高一 · 立体几何学
一个有 $30^{\circ}$ 角的直角三角尺绕其各条边所在直线旋转一周所得的几何体都是圆雉吗? 如果以斜边上的高所在的直线为轴旋转 $180^{\circ}$ 得到什么图形？旋转 $360^{\circ}$ 又得到什么图形？
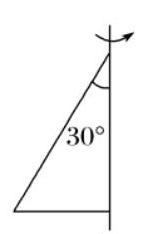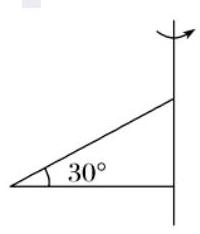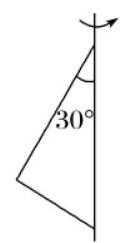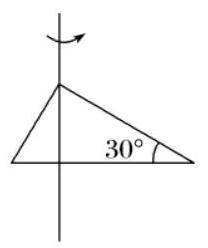
答案: 如图所示, 图(1)(2)旋转一周所得的几何体是圆锥, 图(3)旋转一周所得的是两个圆锥的组合体; 图(4)旋转 $180^{\circ}$ 所得的是两个半圆锥的组合体, 旋转 $360^{\circ}$ 围成的几何体是一个圆锥内部有一个同顶点等高的圆锥.

(1)

(2)

(3)

(4)